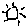
Label: sun